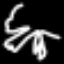
Label: frog